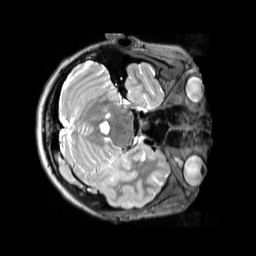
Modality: T2w
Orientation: axial
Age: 13
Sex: male
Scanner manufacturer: siemens
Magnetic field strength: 3 T
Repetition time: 3.2 s
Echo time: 0.408 s